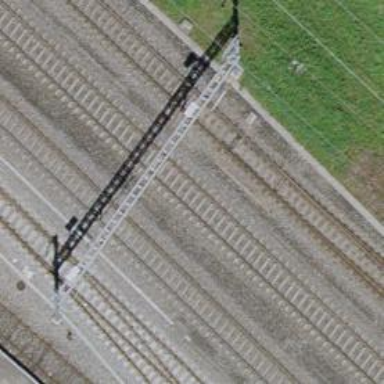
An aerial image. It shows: Railway switch.